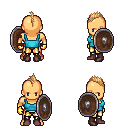
a pixel art fantasy rpg character, male body template, human, tanned skin, teal pirate shirt, gold greaves, light blonde mohawk hairstyle, gold gloves, maroon shoes, shield, four views (front, back, left, right), 2x2 character sprite sheet, small pixel art, hard edges, no anti-aliasing